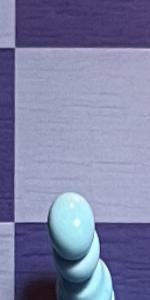
Label: Pawn_White